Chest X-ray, AP view. Patient: 58 years old, sex M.
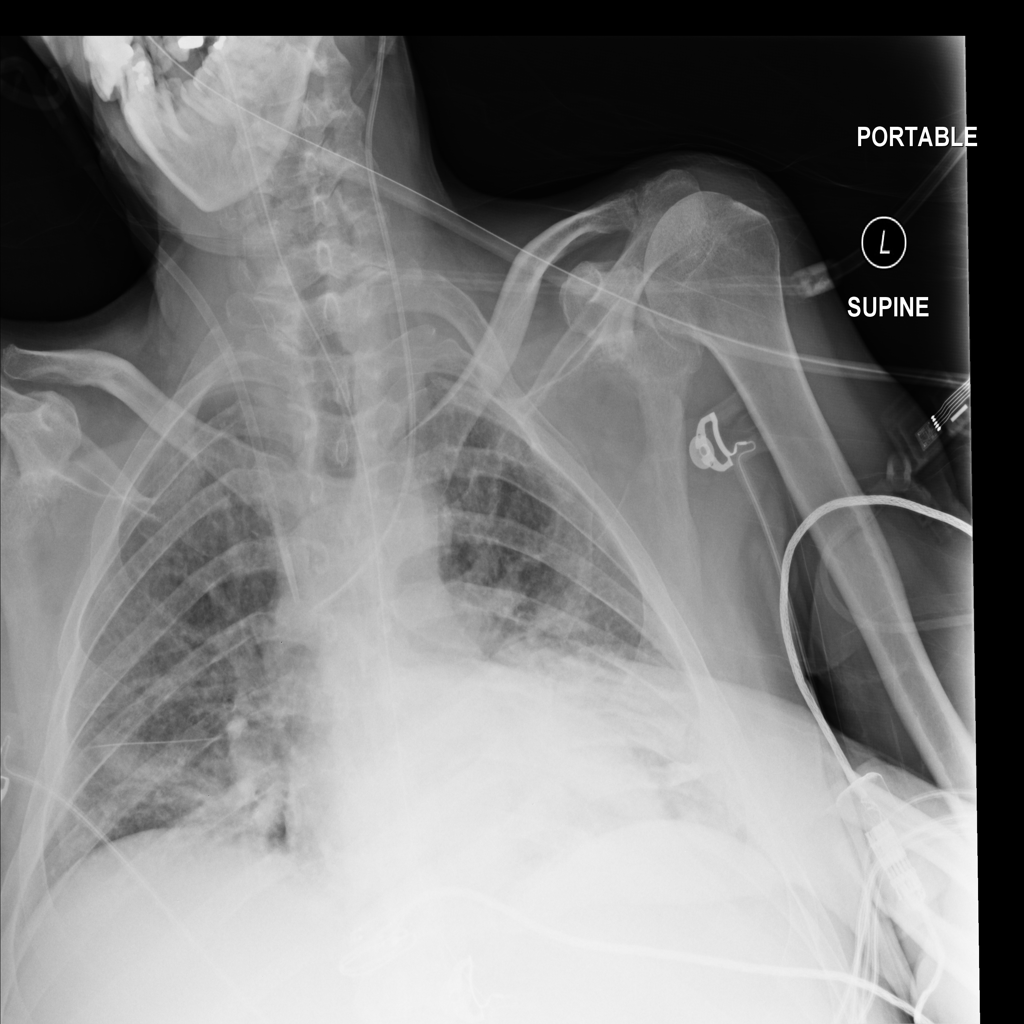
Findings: Infiltration, Nodule